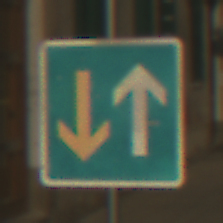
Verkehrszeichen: VorrangVorGegenverkehr
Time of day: Midday
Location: Outdoor (Urban)
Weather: Clear
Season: NotSpecified
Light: Natural